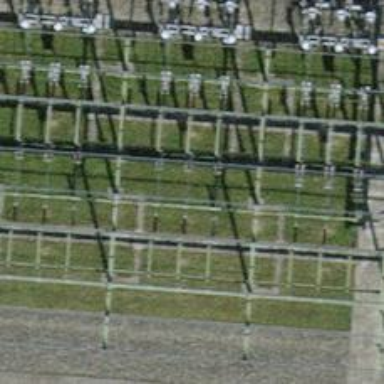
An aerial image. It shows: Switch for power supply.